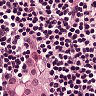
Metastatic tissue present: yes